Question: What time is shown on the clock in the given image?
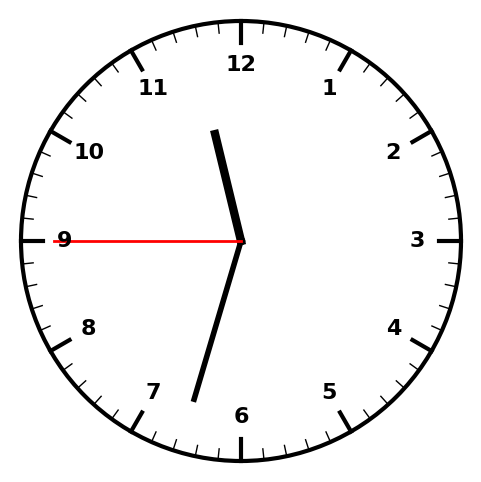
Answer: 11:32:45